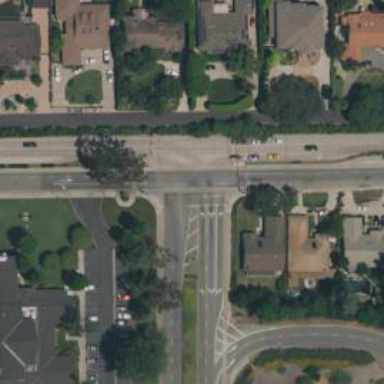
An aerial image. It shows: Solid stop line on the road marking.